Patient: sex F, age 89
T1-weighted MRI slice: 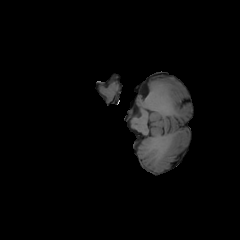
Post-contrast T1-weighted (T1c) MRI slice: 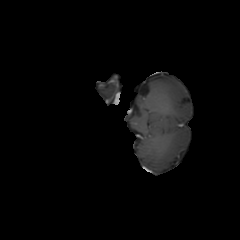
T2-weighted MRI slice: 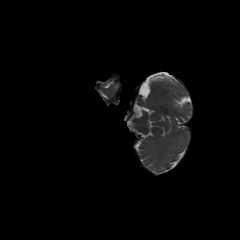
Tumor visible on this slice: no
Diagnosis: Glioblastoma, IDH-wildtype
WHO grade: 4